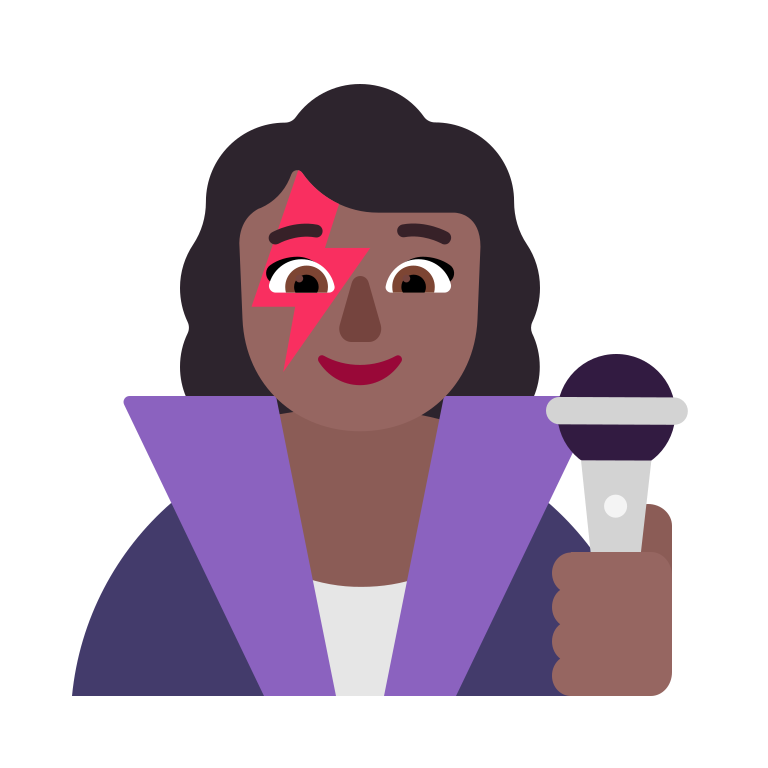
woman singer flat  dark